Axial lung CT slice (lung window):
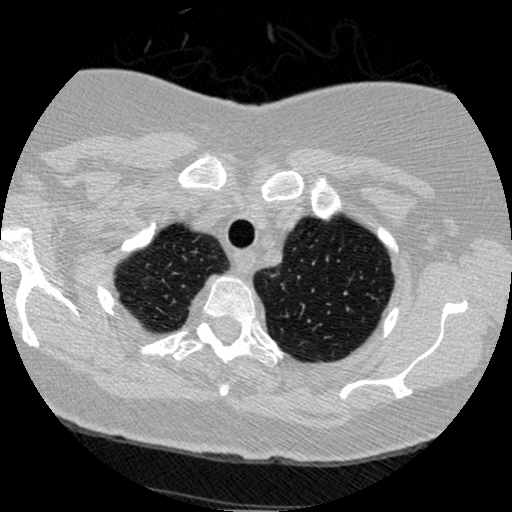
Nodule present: no